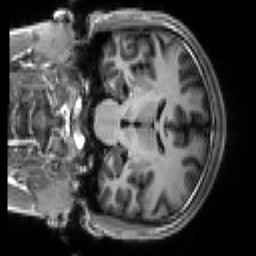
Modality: T1w
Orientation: coronal
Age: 18
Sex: male
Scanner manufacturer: siemens
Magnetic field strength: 3 T
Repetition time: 2.3 s
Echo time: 0.00266 s